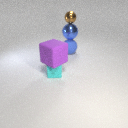
small brown metal sphere above large blue metal sphere